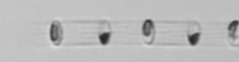
Label: Skeletonema